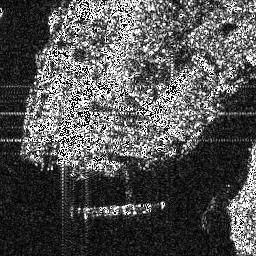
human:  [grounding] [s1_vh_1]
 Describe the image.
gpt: In the satellite image, there is  <ref>1 medium ship </ref> <box>[[31, 77, 64, 85, 0]]</box> located at bottom.